Question: I did one word version using regex like this:
'''
public Dictionary<string, int> MakeOneWordDictionary(string content)
{
Dictionary<string, int> words = new Dictionary<string, int>();
// Regex checking word match
var wordPattern = new Regex(@"\w+");
// Refactor text and clear it from punctuation marks
content = RemoveSigns(content);
foreach (Match match in wordPattern.Matches(content))
{
int currentCount = 0;
words.TryGetValue(match.Value, out currentCount);
currentCount++;
words[match.Value] = currentCount;
}
return words;
}
'''

This piece of code returns words and their frequency in a dictionary. I need two words version of this now. Which will count occurences of two words following each other in a string.
Should I modify the regex? If yes how should I modify it?
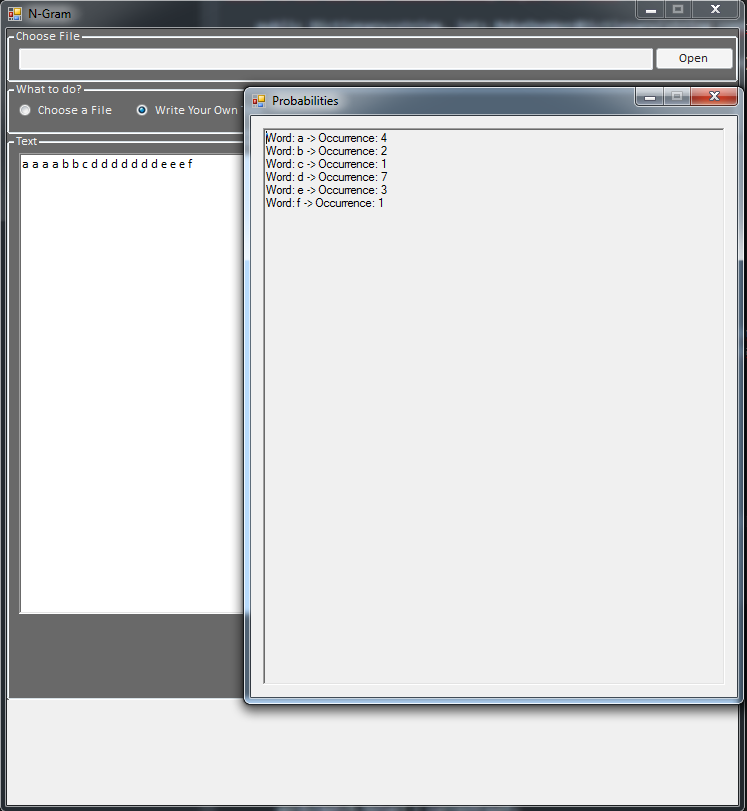
Answer: I think this can be written in a more self-explaining way without RegExp.
'''
string input = "a a b test a a";
string[] words = input.Split(' ');
var combinations = from index in Enumerable.Range(0, words.Length-1)
select new Tuple<string,string>(words[index], words[index+1]);
var groupedTuples = combinations.GroupBy(t => t);
var countedCombinations = groupedTuples.Select(g => new { Value = g.First(), Count = g.Count()});
'''
The first two lines define the input and split it by spaces, i.e. separate it into single words. The third line goes through the array of words from the first to the '(N-1)th' element (where 'N'is the number of words) and builds a tuple of the 'n-th' and the '(n+1)-th' element.
In the fourth line these tuples are grouped by themselves (two tuples with the same elements are considered equal). In the last step/line, the the elements of each group are counted and the counts are stored in an anonymously typed variable, along with their respective values.
This logic to your RegExp version.
Edit:
To get a dictionary, like in your example, you can use the 'ToDictionary' extension method
'''
var countedCombinations = groupedTuples.ToDictionary(g => g.First(), g => g.Count());
'''
The first parameter is a selector method for the key, the second one for the value.